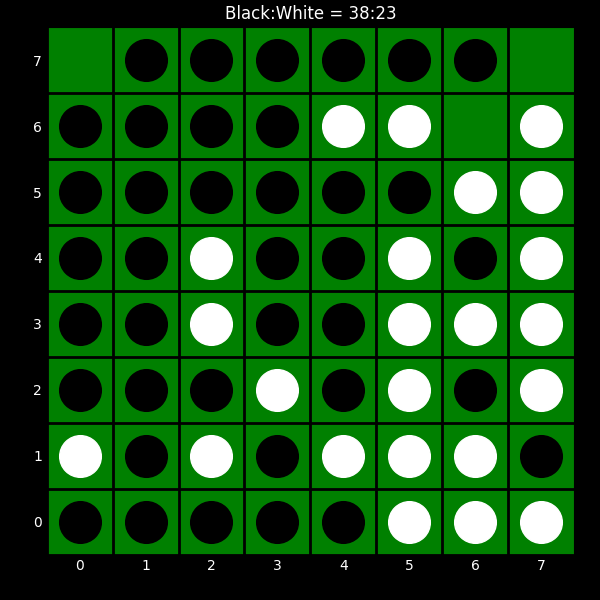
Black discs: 38
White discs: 23